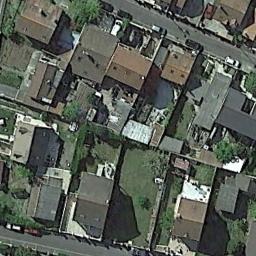
Label: residential